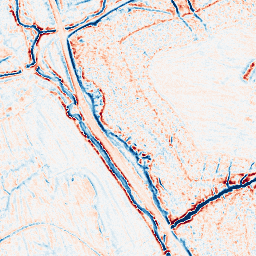
Category: edge_preserving
Decomposition family: bilateral
Decomposition parameters: d: 9
sigma_color: 100
sigma_space: 75
Upsampling method: regularized
Upsampling parameters: scale: 4
lambda_reg: 0.01
Upsampling scale: 4